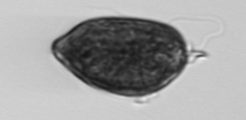
Label: Prorocentrum_micans